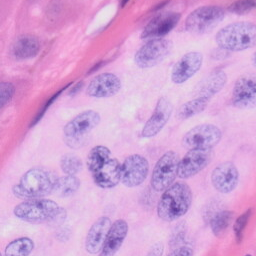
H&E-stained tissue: Skin